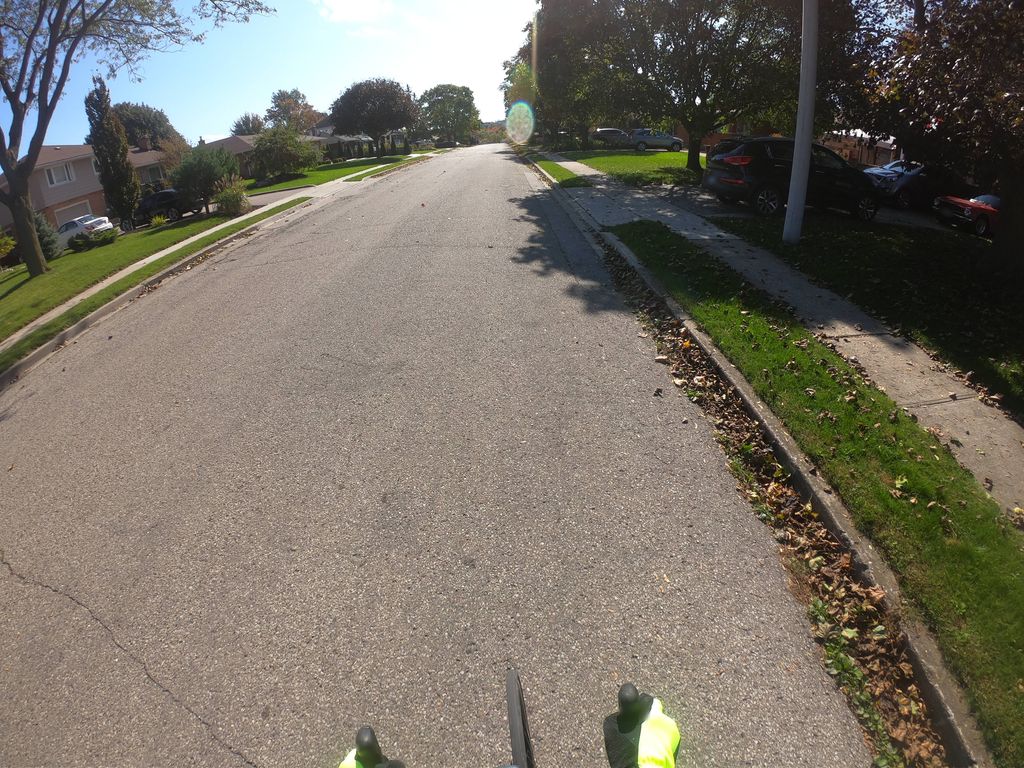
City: kitchener-waterloo